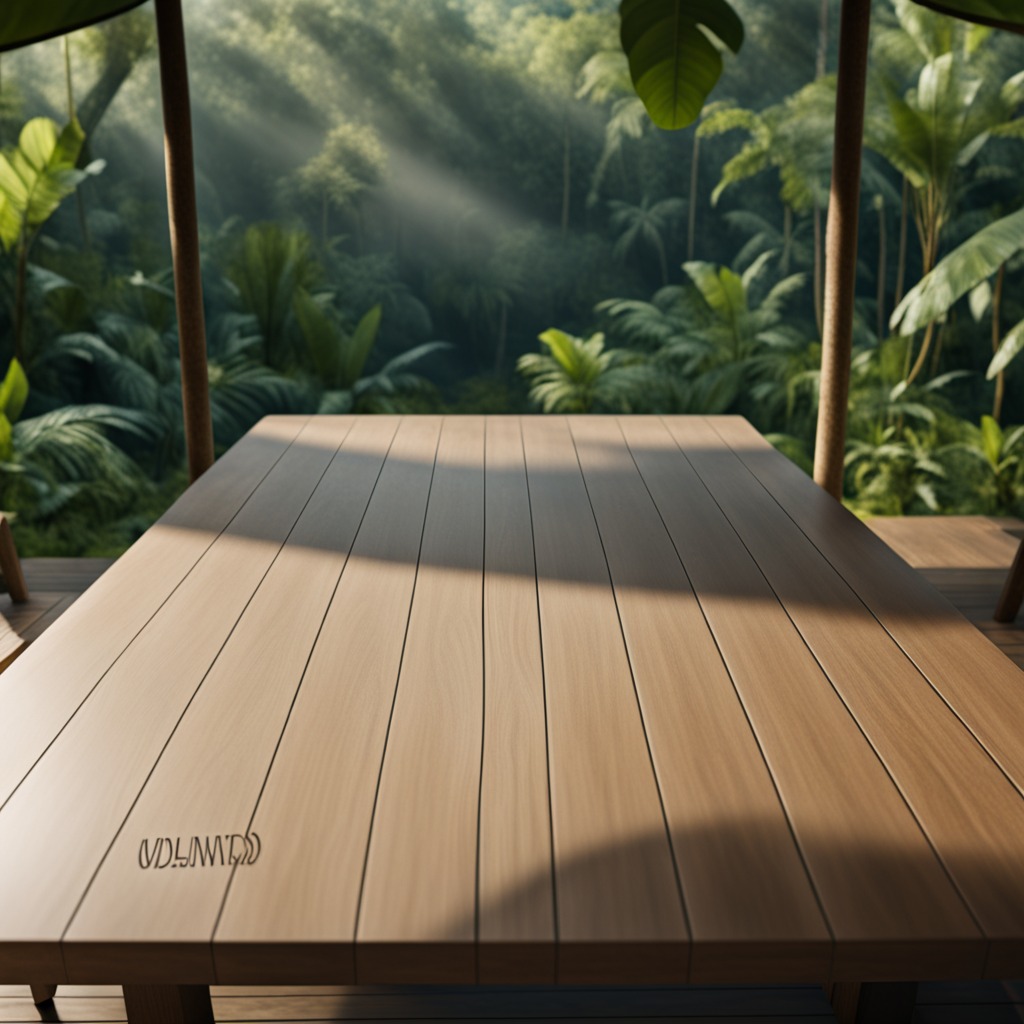
A coiled metal spring is lying on a wooden table inside a jungle field workshop tent.